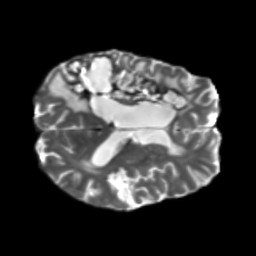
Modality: T2w
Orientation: axial
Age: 56
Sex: male
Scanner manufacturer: siemens
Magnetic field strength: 3 T
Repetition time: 5.47 s
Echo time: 0.0854 s